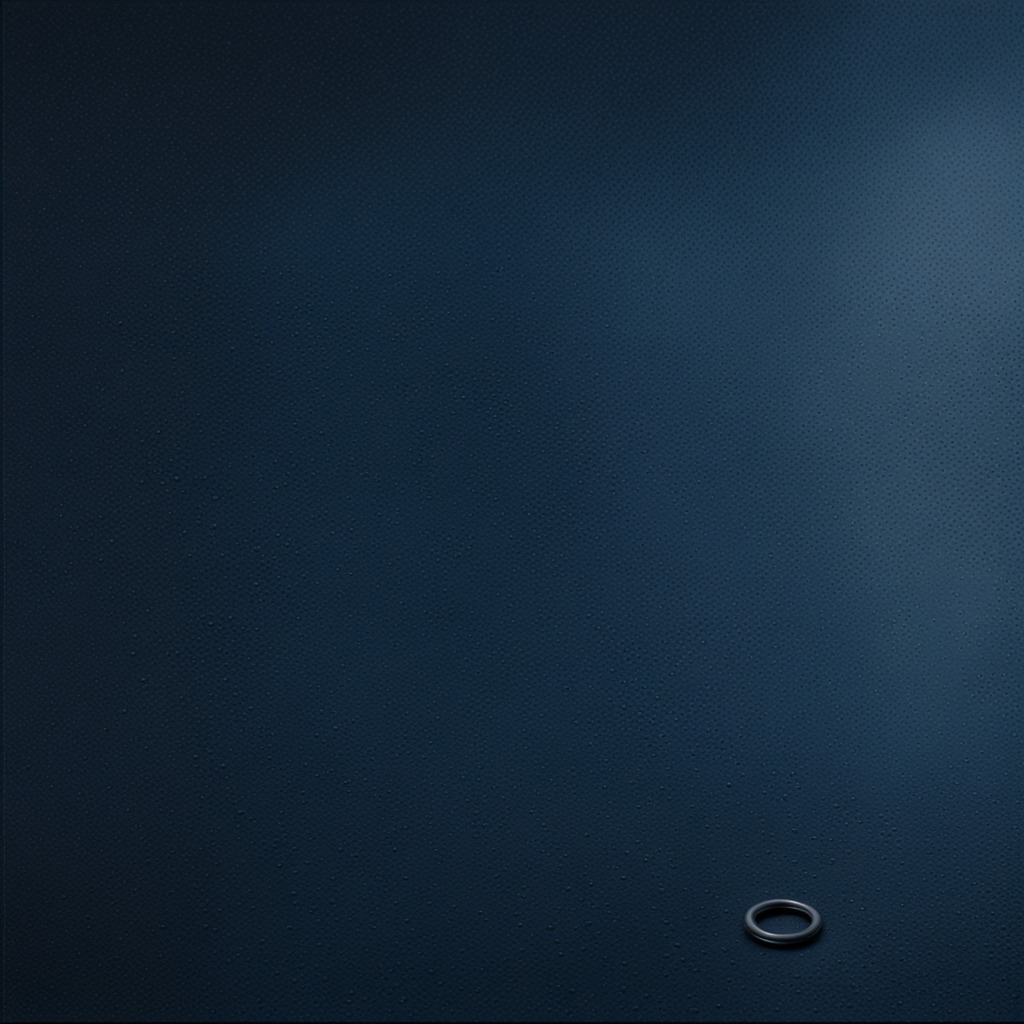
A rubber O-ring lying on a granite tabletop inside a workshop at night dim ambient light soft shadows worn but beneath the mat